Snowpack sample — Buffalo Mountain, Silverthorne, Colorado, USA (1/25/25, 10:11 AM MST)
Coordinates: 39.6222, -106.1139
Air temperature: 22 °F
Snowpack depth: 110 cm
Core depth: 30 cm
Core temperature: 42.8 °F
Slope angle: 12°, slope face: 102°
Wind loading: high
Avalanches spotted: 0
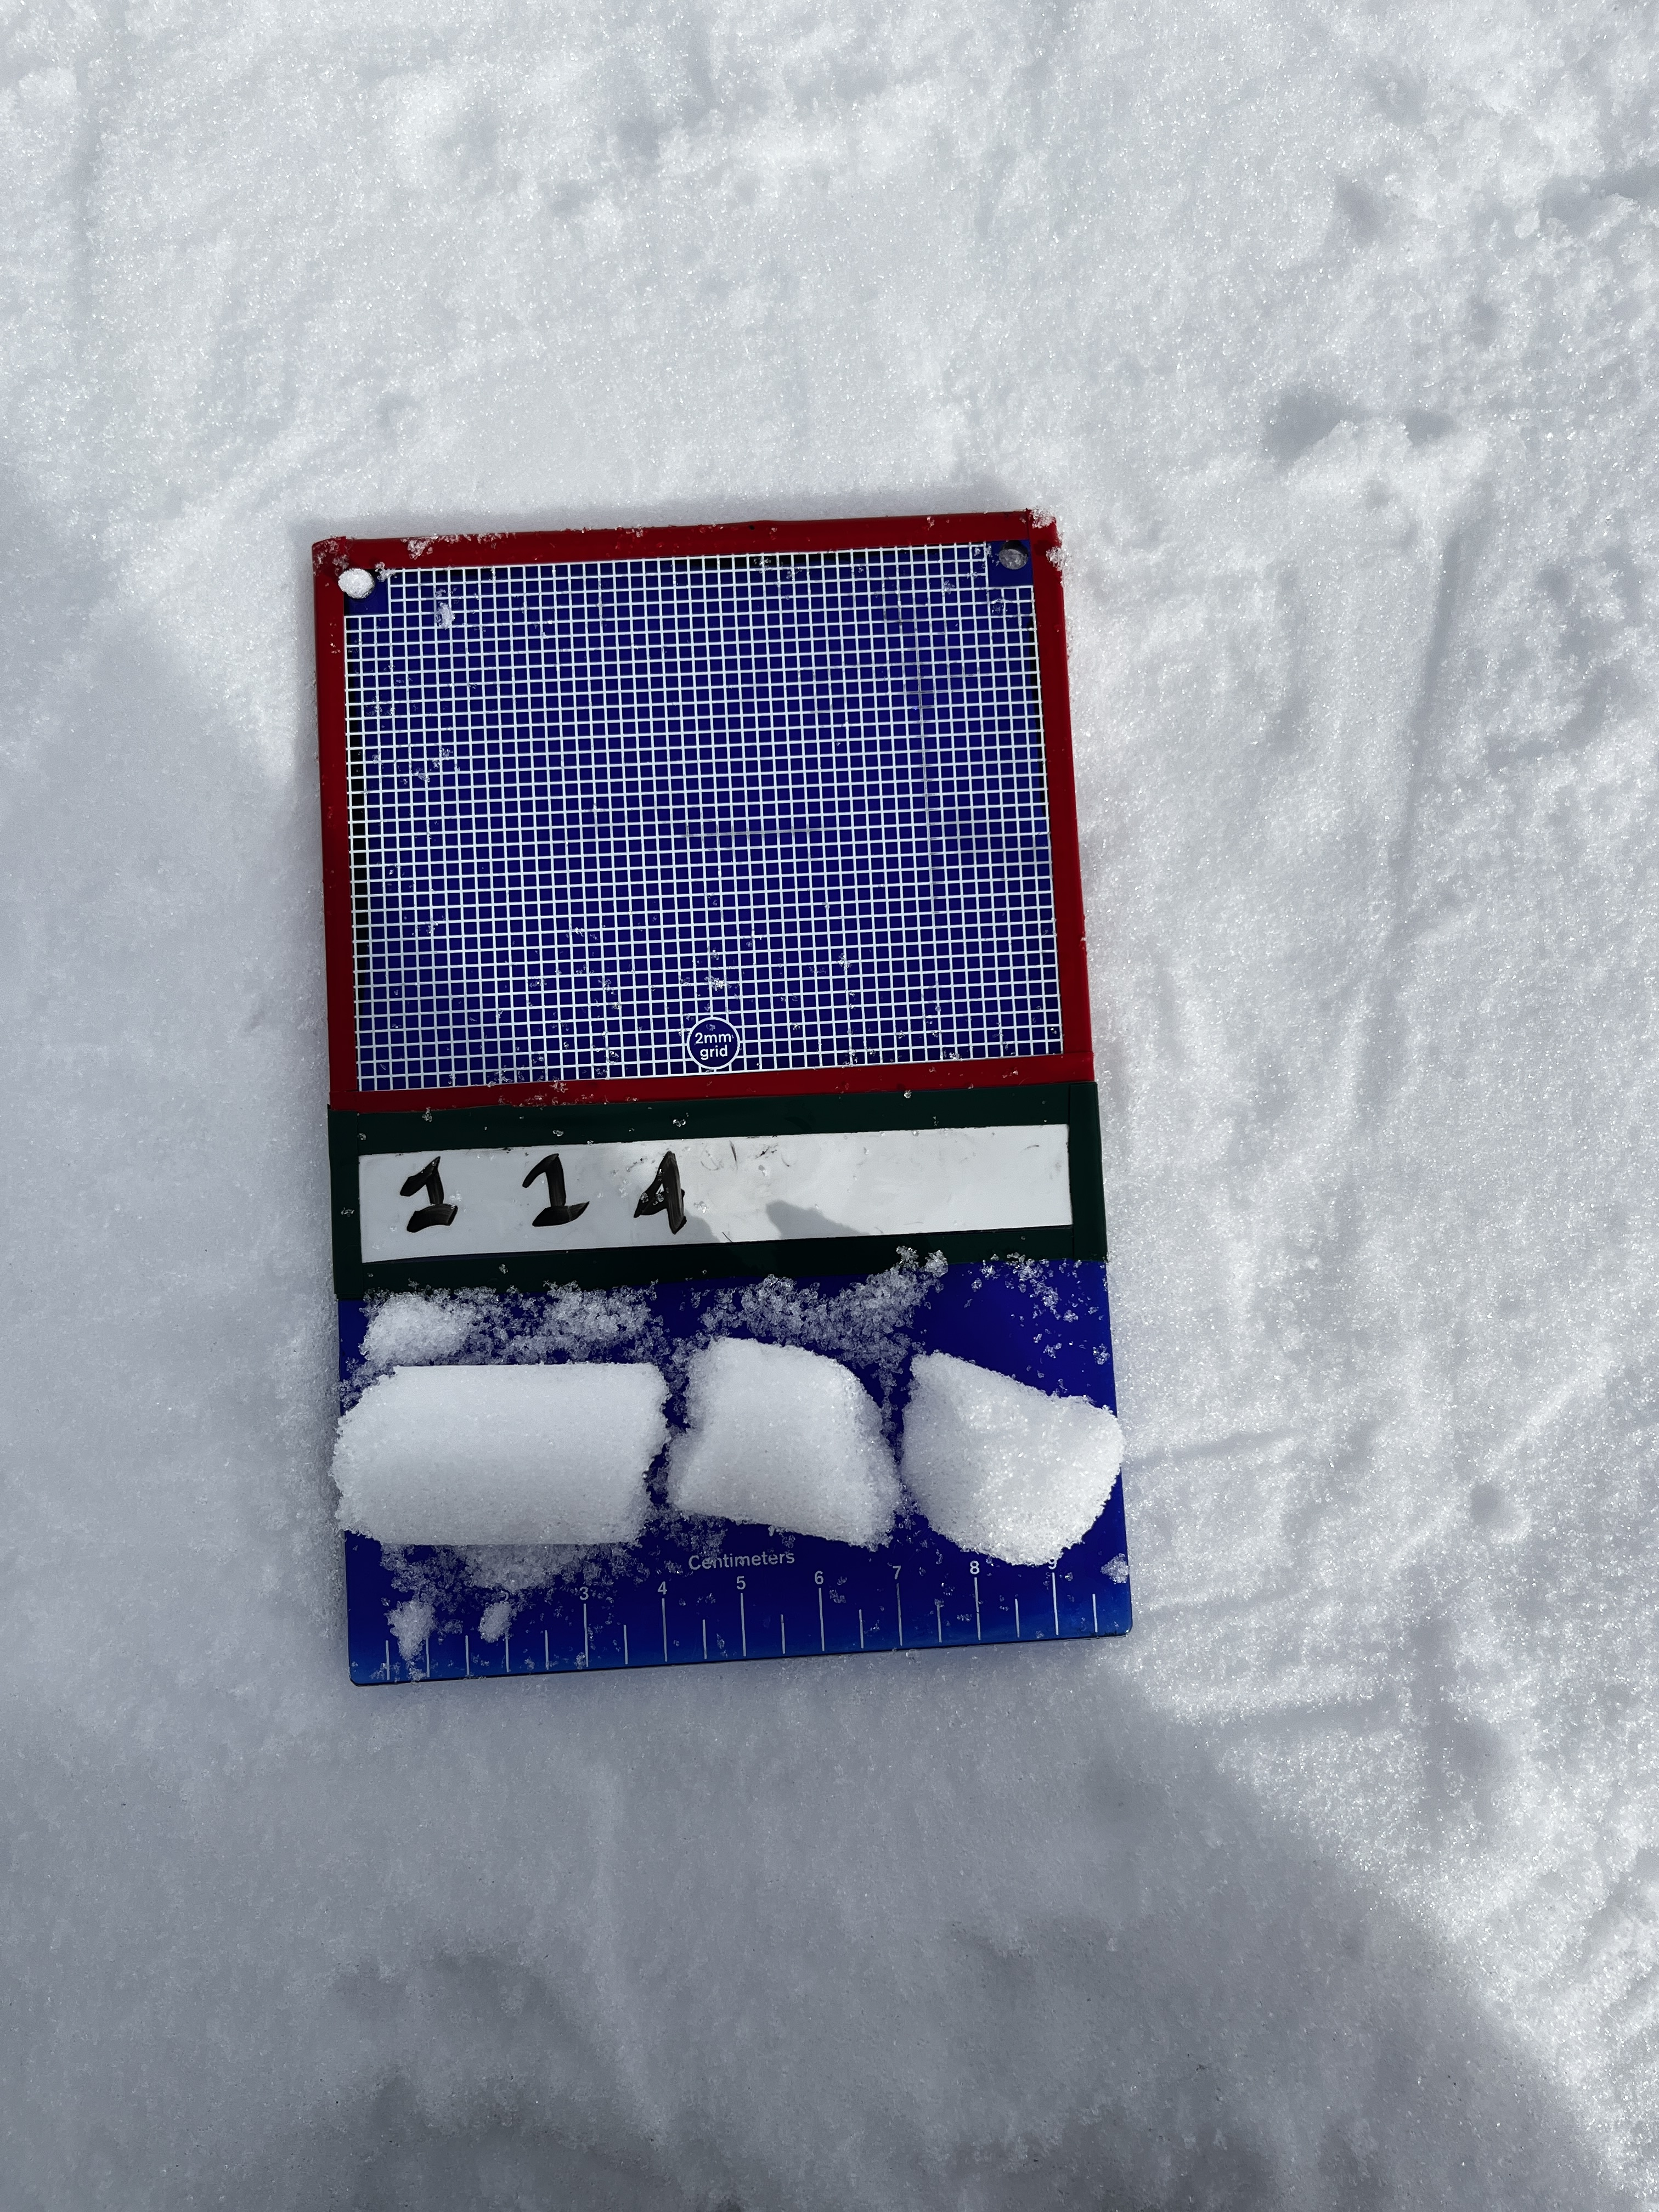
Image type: crystal_card
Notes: No avalanches nearby, collected on the outskirts of a fire break 15 meters from the treeline, on way to Buffalo and Red Mountain